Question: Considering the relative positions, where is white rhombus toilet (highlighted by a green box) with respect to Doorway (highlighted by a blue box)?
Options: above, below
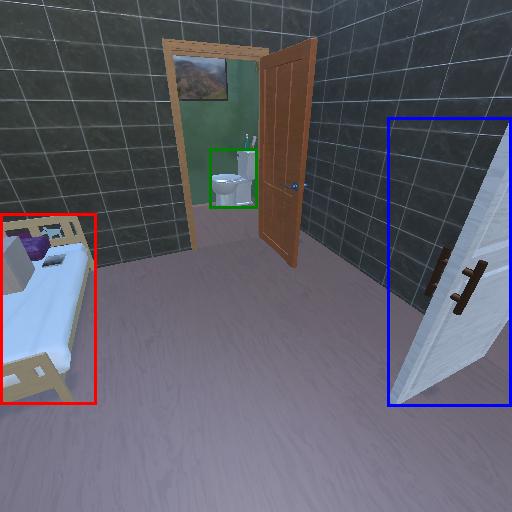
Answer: above